Interaction volume radius: 10 \u00c5
Interaction volume height: 25 \u00c5
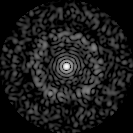
Disorder parameter: 0.817